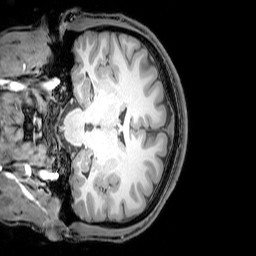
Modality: T1w
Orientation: coronal
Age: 21
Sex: male
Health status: healthy
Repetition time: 0.081 s
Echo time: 0.037 s